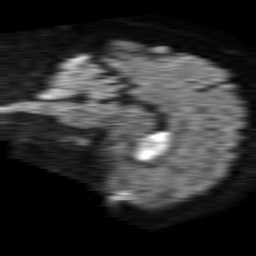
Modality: TRACE
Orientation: sagittal
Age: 50
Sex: male
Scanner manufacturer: philips
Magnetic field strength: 1.5 T
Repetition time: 4.6 s
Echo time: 0.08631 s